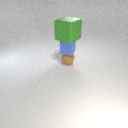
small brown rubber sphere below small blue rubber cube